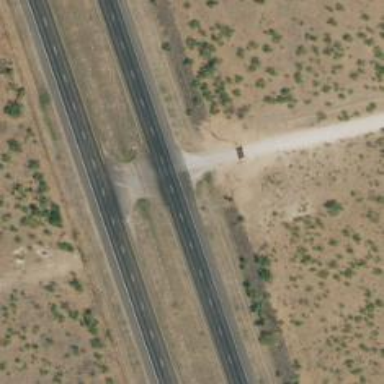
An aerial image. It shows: Trunk highway with expressway features.